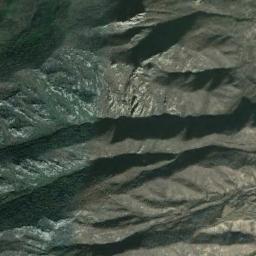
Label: mountain